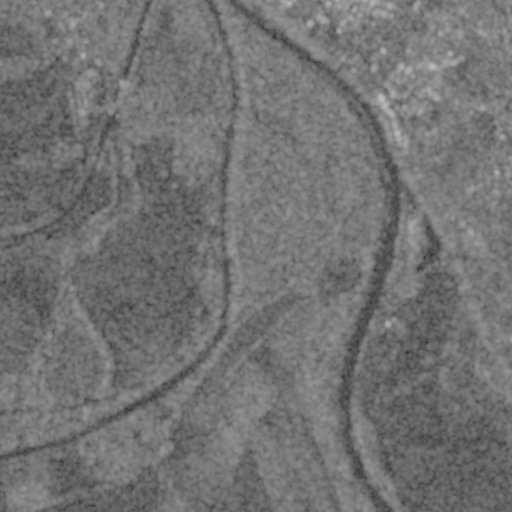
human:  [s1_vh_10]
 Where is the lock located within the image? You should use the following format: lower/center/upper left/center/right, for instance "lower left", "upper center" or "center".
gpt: The lock is located in the center right of the image.
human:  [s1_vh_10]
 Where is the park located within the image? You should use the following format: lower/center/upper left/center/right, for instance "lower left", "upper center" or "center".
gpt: The park is located in the upper of the image.
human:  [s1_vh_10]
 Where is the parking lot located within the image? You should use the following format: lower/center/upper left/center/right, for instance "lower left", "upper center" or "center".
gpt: The parking lot is located in the upper of the image.
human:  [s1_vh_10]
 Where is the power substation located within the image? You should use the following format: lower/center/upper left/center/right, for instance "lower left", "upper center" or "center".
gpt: The power substation is located in the upper right of the image.
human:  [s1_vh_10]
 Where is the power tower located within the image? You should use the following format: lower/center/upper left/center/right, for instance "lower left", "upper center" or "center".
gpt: The power tower is located in the upper right of the image.
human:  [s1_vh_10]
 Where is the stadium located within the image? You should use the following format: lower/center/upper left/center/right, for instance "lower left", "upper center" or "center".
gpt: The stadium is located in the upper right of the image.
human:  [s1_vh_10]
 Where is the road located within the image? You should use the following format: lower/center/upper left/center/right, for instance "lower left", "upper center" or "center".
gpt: There is no road in the image.

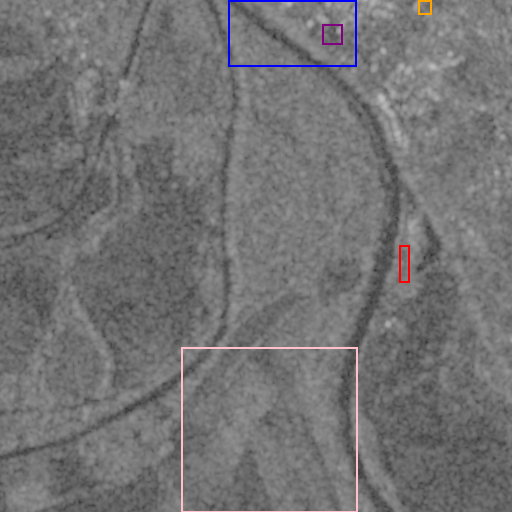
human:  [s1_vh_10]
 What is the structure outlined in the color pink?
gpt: The structure outlined in pink is a crop field.
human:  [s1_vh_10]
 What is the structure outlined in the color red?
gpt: The structure outlined in red is a lock.
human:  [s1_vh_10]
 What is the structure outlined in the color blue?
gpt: The structure outlined in blue is a park.
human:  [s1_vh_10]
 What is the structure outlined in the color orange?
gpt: The structure outlined in orange is a parking lot.
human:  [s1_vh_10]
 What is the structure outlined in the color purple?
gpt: The structure outlined in purple is a stadium.
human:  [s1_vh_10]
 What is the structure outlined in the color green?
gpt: There is no green outline.